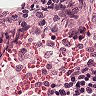
Metastatic tissue present: no